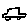
Label: car